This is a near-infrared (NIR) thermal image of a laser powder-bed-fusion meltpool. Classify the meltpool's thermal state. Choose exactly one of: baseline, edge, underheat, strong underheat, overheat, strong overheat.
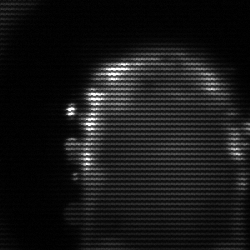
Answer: baseline